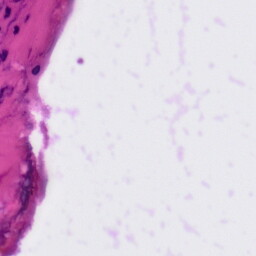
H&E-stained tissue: Tonsil